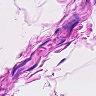
Metastatic tissue present: no